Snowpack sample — Buffalo Mountain, Silverthorne, Colorado, USA (2/22/26, 2:02 PM MST)
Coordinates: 39.622, -106.113
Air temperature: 33 °F
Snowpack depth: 63 cm
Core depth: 50 cm
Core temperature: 28.4 °F
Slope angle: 11°, slope face: 116°
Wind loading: low
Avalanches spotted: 0
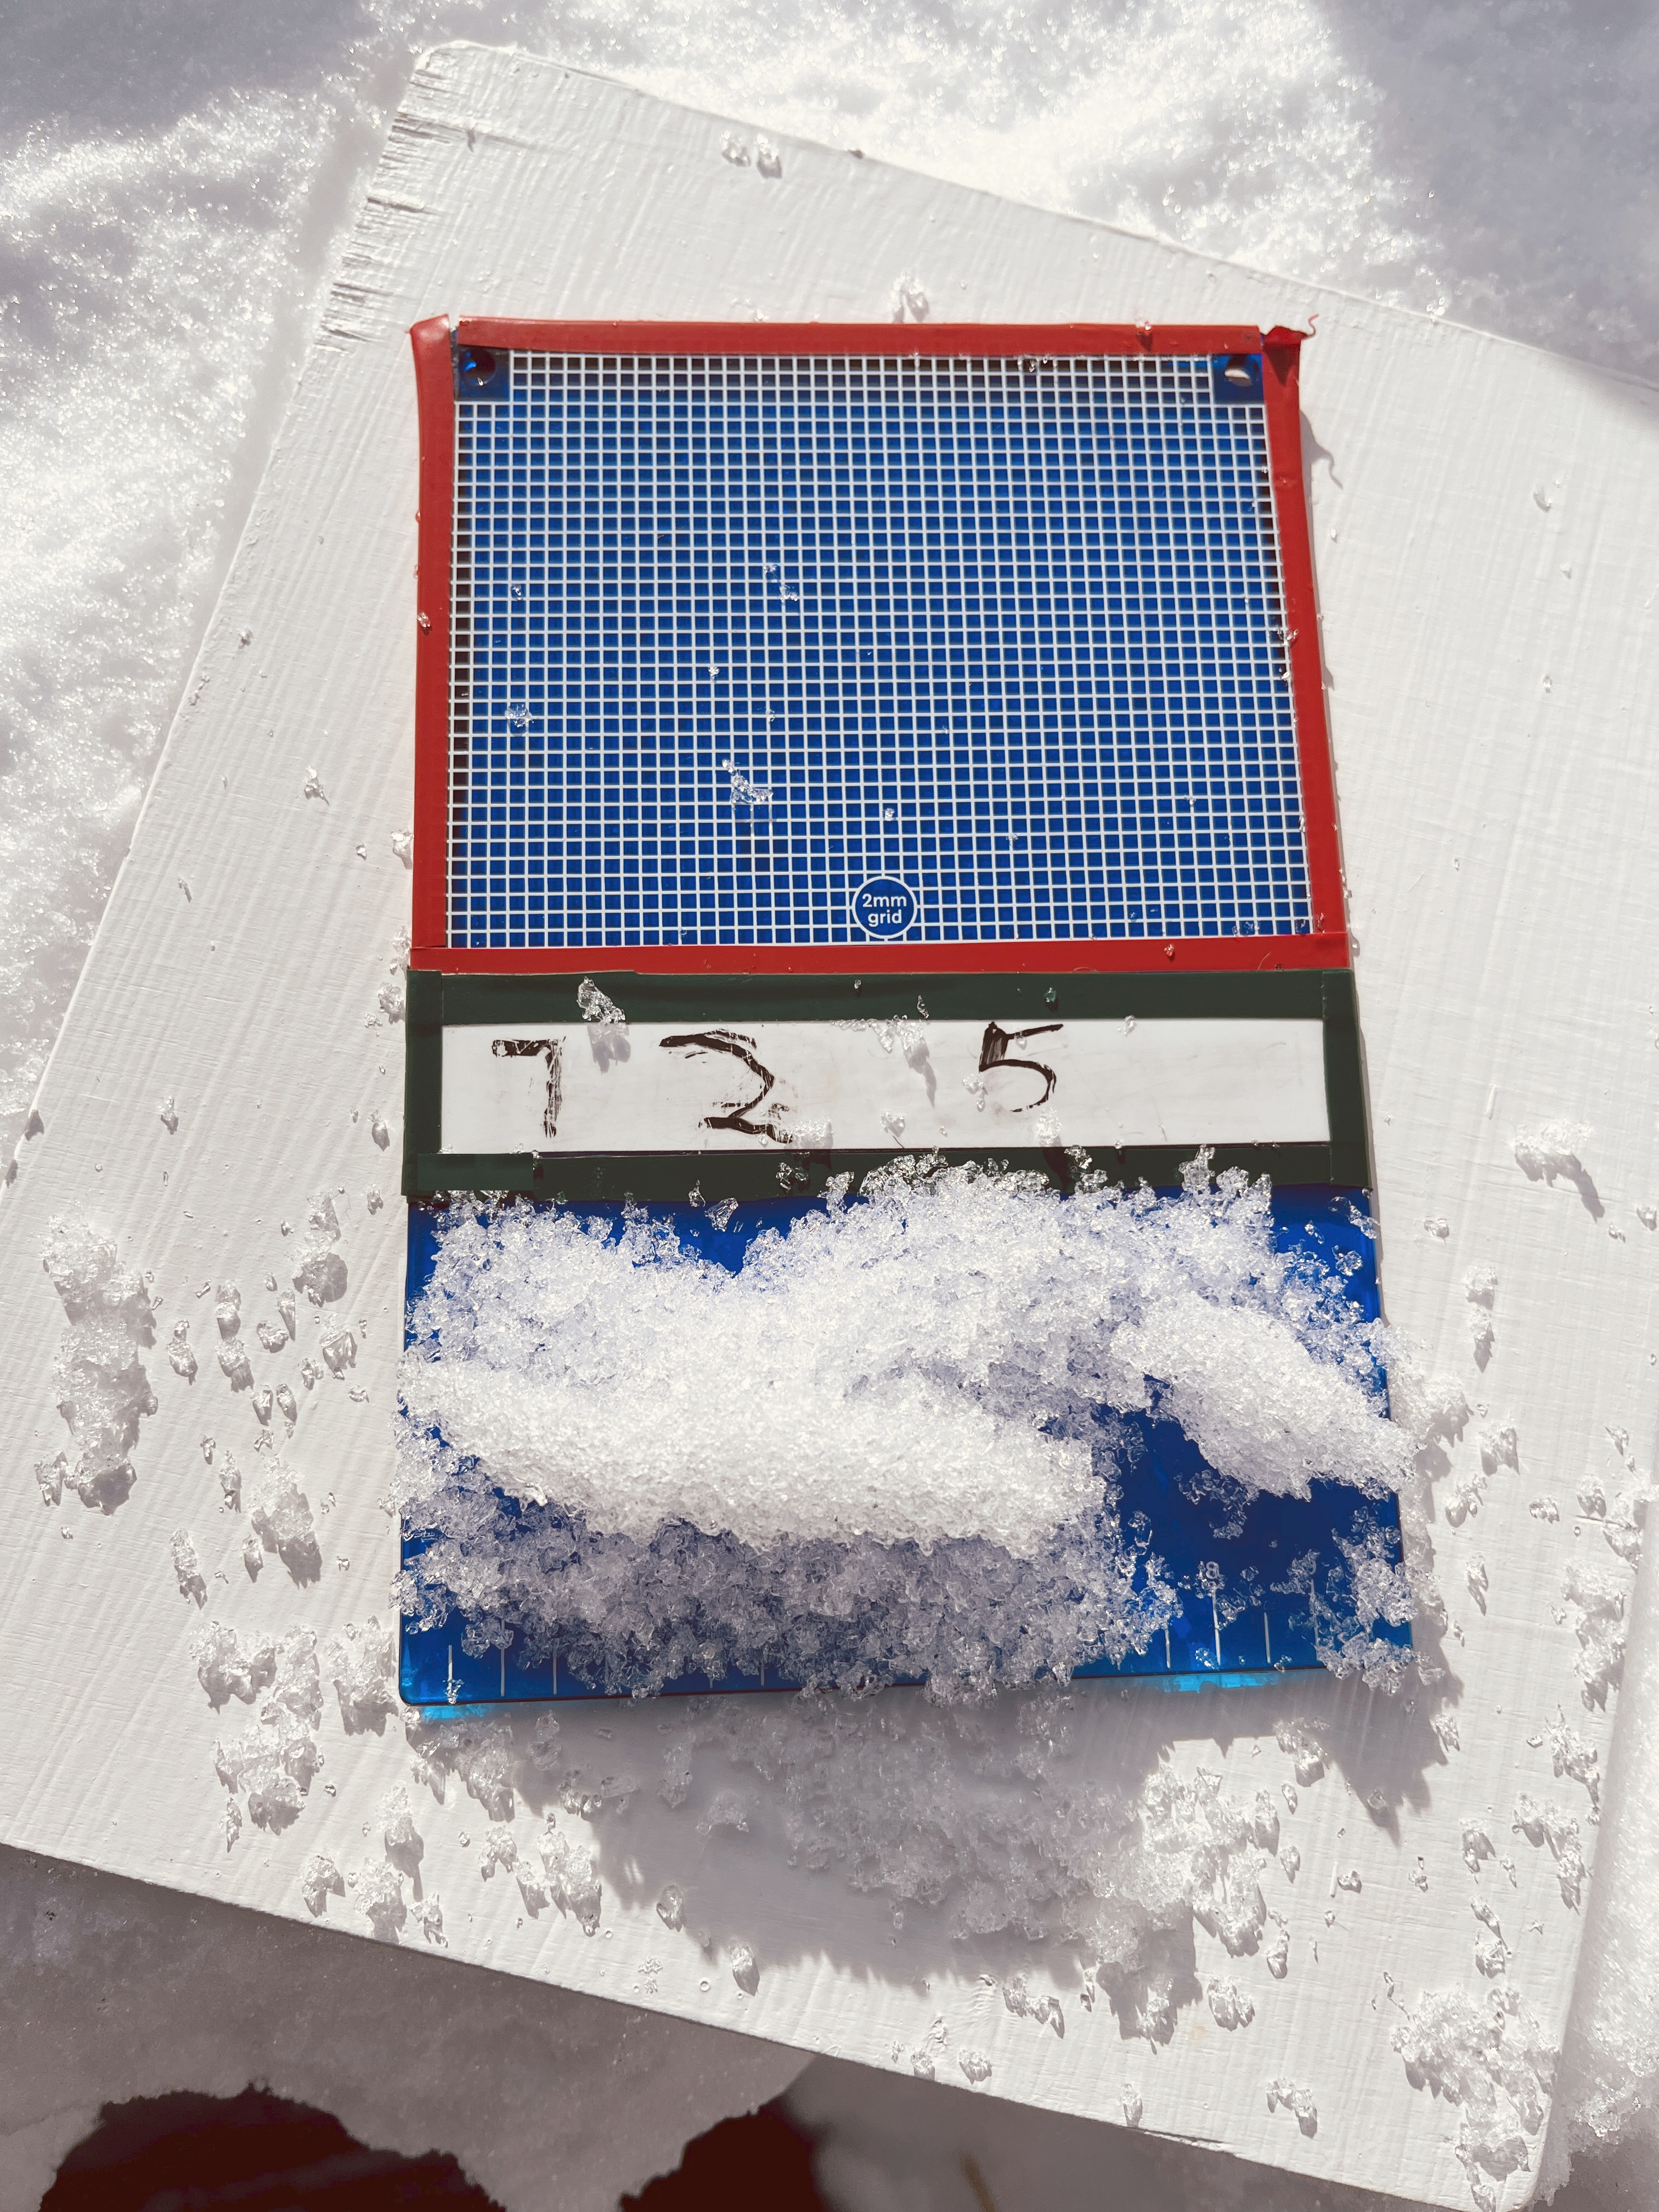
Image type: crystal_card
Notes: In a firebreak similar to site 1, minimal wind loading with no spotted avalanches (not many faces in view though)